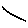
Label: line